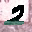
Label: 2